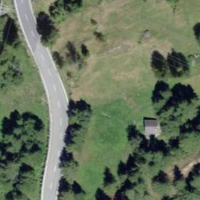
EUNIS habitat code: 45
Species observed at this site:
Thymus pulegioides
Tussilago farfara
Rosa pendulina